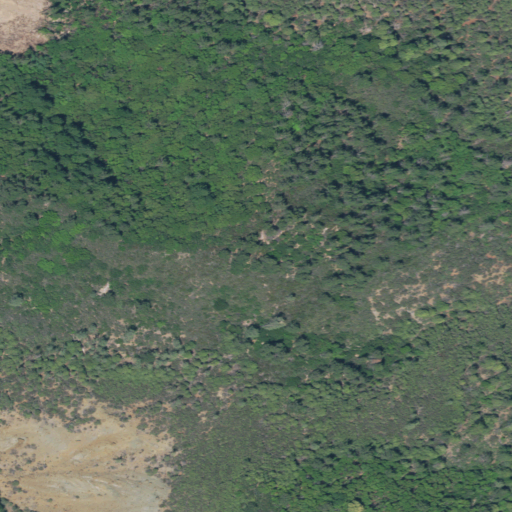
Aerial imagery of mountain in California named Pilot Knob containing evergreen forest, shrub, mixed forest, and grassland